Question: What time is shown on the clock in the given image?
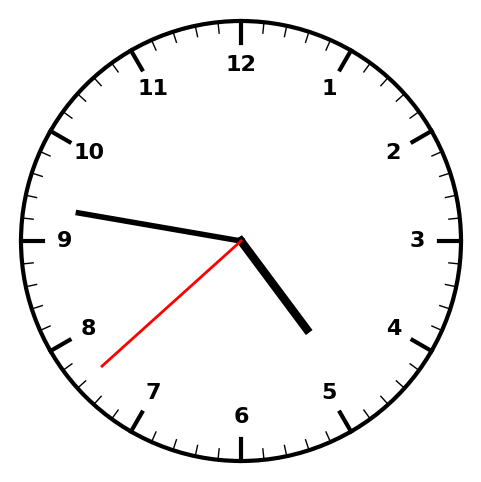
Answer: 04:46:38